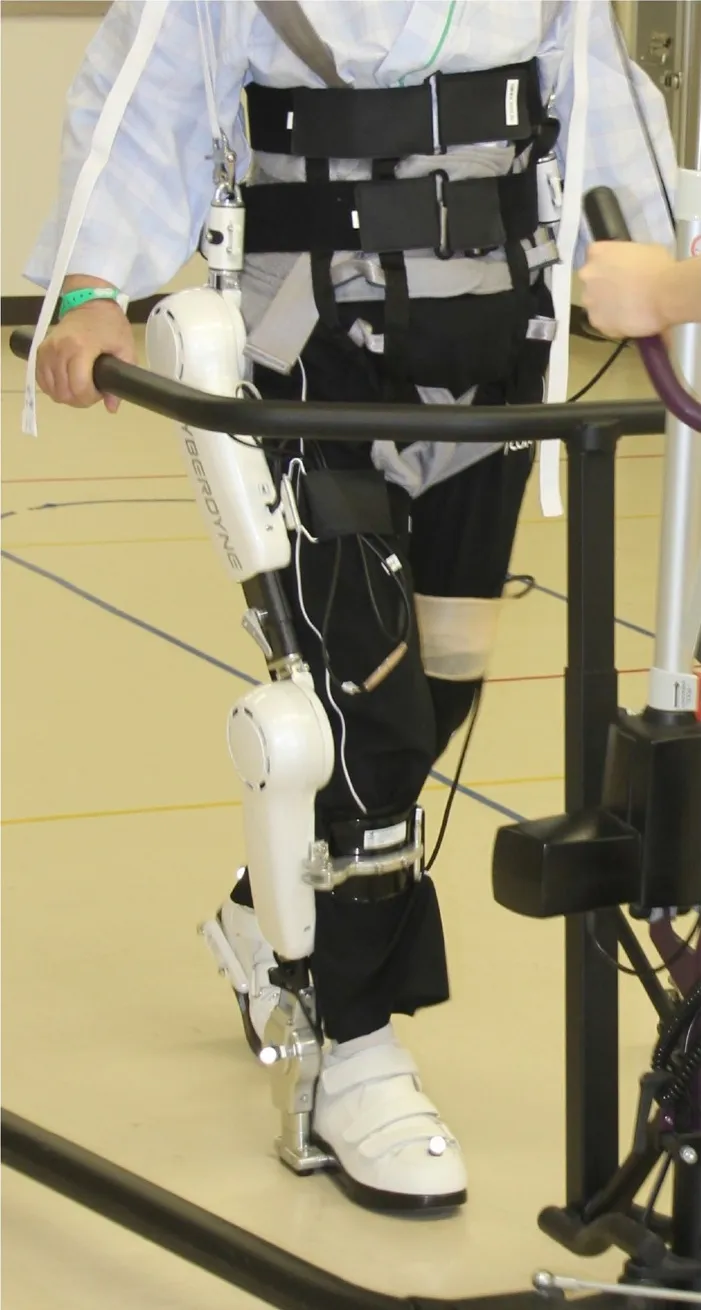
Patient wearing HAL in a walking device (front view).
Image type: radiology (ct)